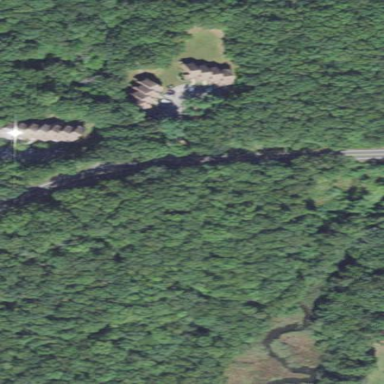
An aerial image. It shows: Condominium within residential area.